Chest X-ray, AP view. Patient: 58 years old, sex M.
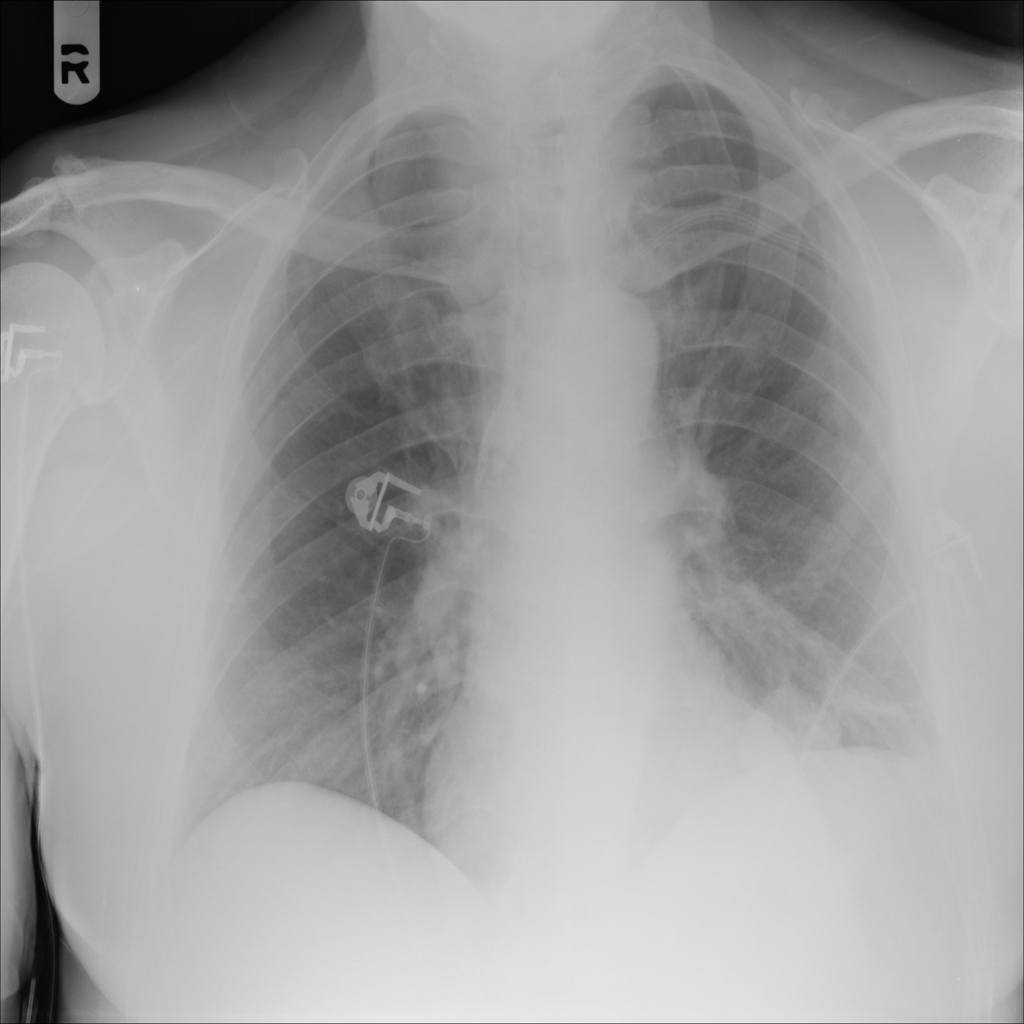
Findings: Atelectasis